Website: macys
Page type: customer-info-address
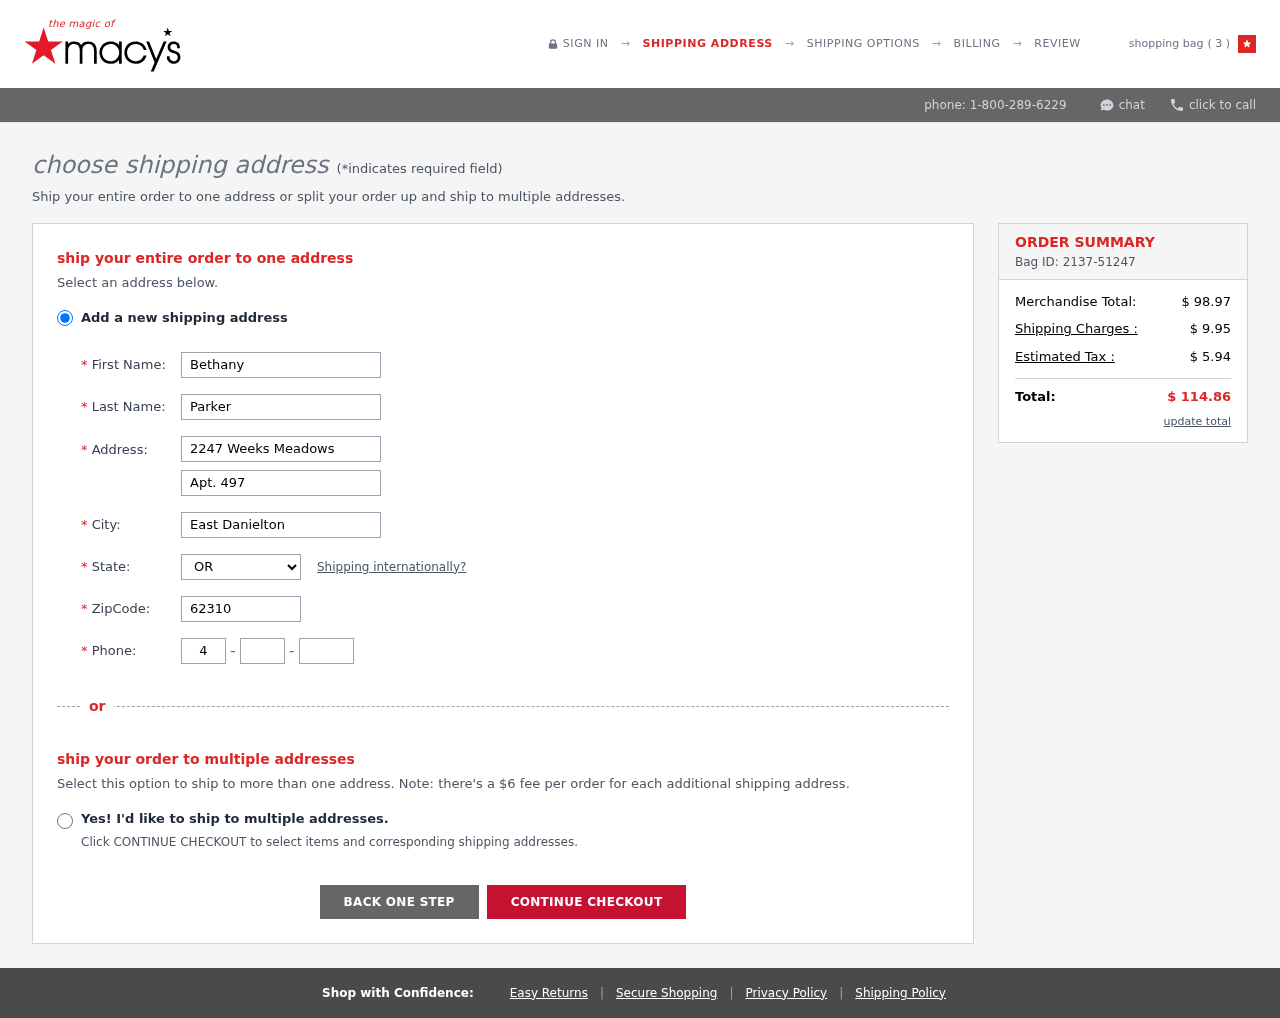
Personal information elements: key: PII_CITY
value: East Danielton
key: PII_FIRSTNAME
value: Bethany
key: PII_LASTNAME
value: Parker
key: PII_PHONE_AREA
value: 407
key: PII_PHONE_PREFIX
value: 211
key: PII_PHONE_SUFFIX
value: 2551
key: PII_POSTCODE
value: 62310
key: PII_STATE_ABBR
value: OR
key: PII_STREET
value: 2247 Weeks Meadows
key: PII_STREET2
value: Apt. 497
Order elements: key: ORDER_NUM_ITEMS
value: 3
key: ORDER_ID
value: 2137-51247
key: ORDER_SUBTOTAL
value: $ 98.97
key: ORDER_SHIPPING_COST
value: $ 9.95
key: ORDER_TAX
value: $ 5.94
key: ORDER_TOTAL
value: $ 114.86